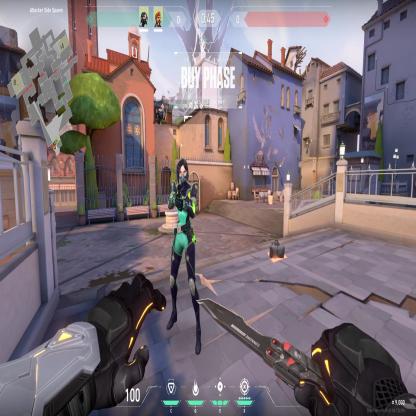
Label: dropped spike ; teammate